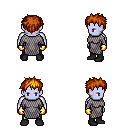
a pixel art fantasy rpg character, male body template, dark elf, purple skin, chain mail, metal pants, dark blonde bedhead hairstyle, gold gloves, black shoes, four views (front, back, left, right), 2x2 character sprite sheet, small pixel art, hard edges, no anti-aliasing